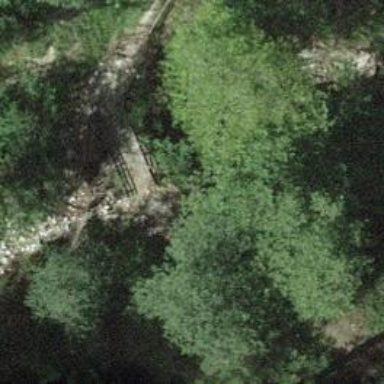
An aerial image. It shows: Path leading to bridge.